Question: I am working on data preprocessing for machine learning and faced a problem.
Here is what I want to do.
table image:

Table's type is pandas dataframe.
My current table is left one, and I want to transform my table to right one.
The number of movies and actors are not fixed.
---
EDIT :
Data input
'''
df=pd.DataFrame({'name':['A','B','C'],'actors':['a,b','b,d','c,m']})
'''
Expected output :
'''
a b c d m
A 1 1 0 0 0
B 0 1 0 1 0
C 0 0 1 0 1
'''
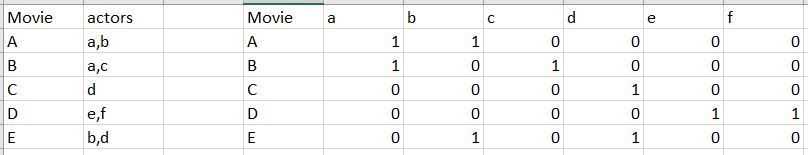
Answer: Try this ? (BTW , kaggle movie dataset, better using <URL>
PS: I did not add the column 'name', you can simply do 'out['name']=df.name'
---
Option 1 'pd.crosstab'
'''
df.actors=df.actors.str.split(',')
df1=df.set_index('name').actors.apply(pd.Series).stack()
pd.crosstab(df1.index.get_level_values(0),df1).rename_axis(None).rename_axis(None,1)
Out[246]:
a b c d m
A 1 1 0 0 0
B 0 1 0 1 0
C 0 0 1 0 1
'''
---
Option 2
'get_dummies'
'''
pd.get_dummies(df.actors.str.split(',').apply(pd.Series).stack()).sum(level=0)
Out[230]:
a b c d m
0 1 1 0 0 0
1 0 1 0 1 0
2 0 0 1 0 1
'''
---
Option 3
'MultiLabelBinarizer'
'''
from sklearn.preprocessing import MultiLabelBinarizer
mlb = MultiLabelBinarizer()
pd.DataFrame(mlb.fit_transform(df.actors.str.split(',')),columns=mlb.classes_,index=df.name).reset_index()
Out[238]:
name a b c d m
0 A 1 1 0 0 0
1 B 0 1 0 1 0
2 C 0 0 1 0 1
'''
---
'''
df=pd.DataFrame({'name':['A','B','C'],'actors':['a,b','b,d','c,m']})
'''